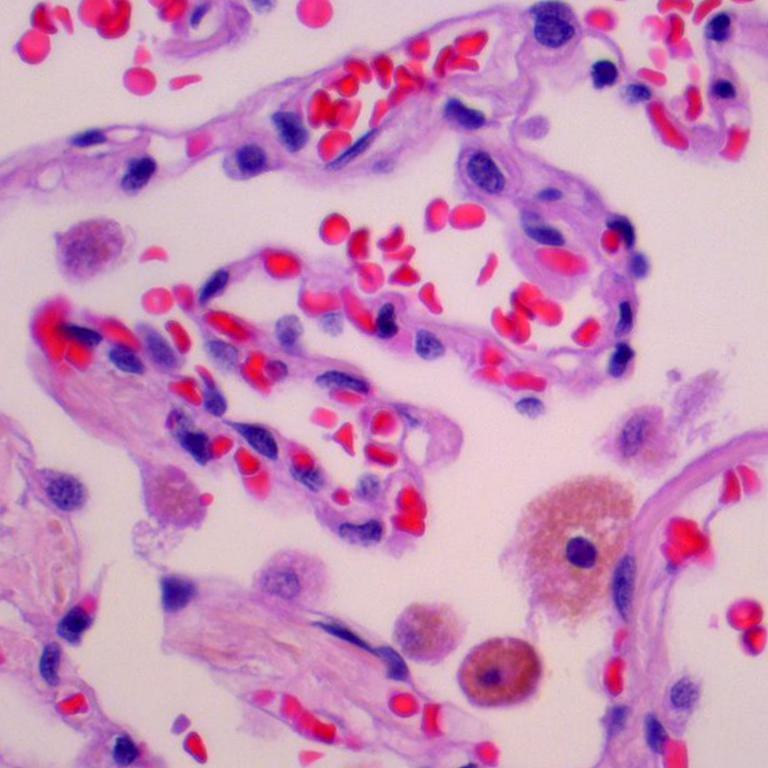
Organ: lung
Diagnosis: benign